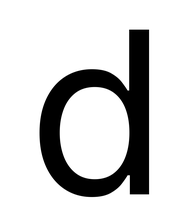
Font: Inter_Regular